Question: I am working on a Cloud Backup client by using <URL> and I'm trying to identify with user credentials, sent to me from the server administrator. For the test everything seems to work perfect on the python openstack client. I use Advanced Rest Client Chrome Extension to get the token:
'''
http://xx.xx.xx.xx:5000/v3/auth/tokens
POST METHOD
Header:
Content-Type: application/json
Body:
{
"auth": {
"identity": {
"methods": [
"password"
],
"password": {
"user": {
"id": "e5f4ec652c5e4d97b8fe6266113ac9f3",
"password": "PasswordFromAdministrator"
}
}
},
"scope": {
"project": {
"id": "9b594b7c51484702b6b4d1a91c6aa2ed"
}
}
}
}
'''
The response is with status Created (201):
'''
Date: Tue, 20 Oct 2015 10:28:26 GMT
Server: Apache/2.4.7 (Ubuntu)
X-Subject-Token: d3b8133fea7846abbe2f023f410e3294
Vary: X-Auth-Token
x-openstack-request-id: req-a517ee76-9353-4c7c-b646-47f566c84838
Content-Length: 1756
Keep-Alive: timeout=5, max=100
Connection: Keep-Alive
Content-Type: application/json
'''
With the X-Subject-Token I log into a openstack server with python client with the command:
'''
openstack --os-url http://xx.xx.xx.xx:5000/v3 --os-identity-api-version 3 --os-token=d3b8133fea7846abbe2f023f410e3294
'''
And the authorization is OK. Projects, Users, Containers, everything is listed perfect.
The problem comes, when I try to use OpenStack APIs for .NET. I use OpenStack SDK .NET and CloudIdentity Class in all forms (CloudIdentity, CloudIdentityWithProject) and the response allays is "Could not find user XXXX (Disable debug mode to suppress these details.)":
'''
static void Main(string[] args)
{
var username = "myuser";
var password = "PasswordFromAdministrator";
var project_name = "backup";
var project_id = "9b594b7c51484702b6b4d1a91c6aa2ed";
var auth_url = "http://xx.xx.xx.xx:5000/v3";
var region = "RegionOne";
var identity = new CloudIdentityWithProject()
{
Username = username,
Password = password,
ProjectId = new ProjectId(project_id),
ProjectName = project_name
};
//var identity = new CloudIdentity()
//{
//Username = username,
//Password = password,
//};
var identityProvider = new OpenStackIdentityProvider(new Uri(auth_url));
var conn = new CloudFilesProvider(identity, identityProvider);
// step-2
var containers = conn.ListContainers();
foreach (var container in containers)
{
Console.WriteLine(string.Format("Container Name: {1}", container.Name));
}
}
'''

The user exists in the server and have administrative role for the project.
So the questions are:
1. Is this the right way to identity in openstack server?
2. If not, is there better API for backup files in openstack?
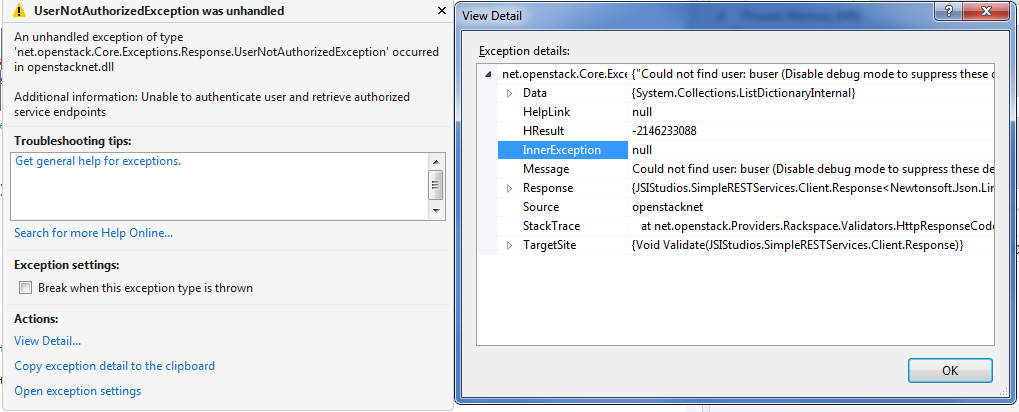
Answer: Unfortunately, at this time, OpenStack.NET only supports OpenStack Identity v2.0, not v3. Perhaps you can ask your administrator if there is a v2 identity endpoint available for you to use?
The <URL>. But that won't happen for a few months.